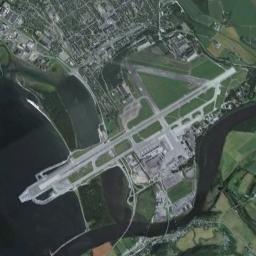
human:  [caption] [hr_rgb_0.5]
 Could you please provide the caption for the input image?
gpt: There is an airport built in grass and close to the sea .

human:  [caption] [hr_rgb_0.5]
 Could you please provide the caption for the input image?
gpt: A complex airport with many runways and buildings is in the middle of a residential area, And there is a lake surrounded by rivers and rivers next to the airport .

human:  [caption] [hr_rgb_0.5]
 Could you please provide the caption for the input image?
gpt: The lawn is divided into many rectangular areas by runways .

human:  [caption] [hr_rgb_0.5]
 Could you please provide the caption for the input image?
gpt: An airport with some runways and a terminal next to the sea and a river into the sea behind the airport .

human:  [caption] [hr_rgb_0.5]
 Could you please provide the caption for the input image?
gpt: There are straight roads in the airport .